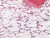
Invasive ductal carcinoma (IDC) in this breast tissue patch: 0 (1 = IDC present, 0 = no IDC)